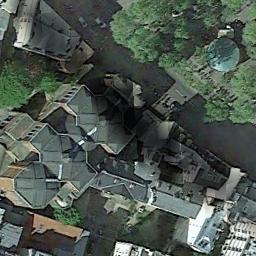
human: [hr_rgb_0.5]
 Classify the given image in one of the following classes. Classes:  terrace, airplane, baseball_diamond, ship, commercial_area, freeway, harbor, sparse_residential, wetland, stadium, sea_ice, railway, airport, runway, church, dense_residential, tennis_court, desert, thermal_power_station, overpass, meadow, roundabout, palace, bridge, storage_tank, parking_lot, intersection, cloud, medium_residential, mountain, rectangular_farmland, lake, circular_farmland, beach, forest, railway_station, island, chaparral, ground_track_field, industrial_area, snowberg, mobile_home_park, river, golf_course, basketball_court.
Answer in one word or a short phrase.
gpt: commercial_area